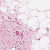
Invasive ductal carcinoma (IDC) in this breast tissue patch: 0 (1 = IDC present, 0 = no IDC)